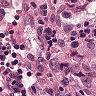
Metastatic tissue present: yes